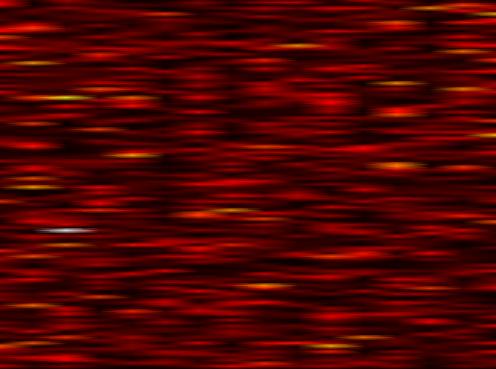
Label: OFDM